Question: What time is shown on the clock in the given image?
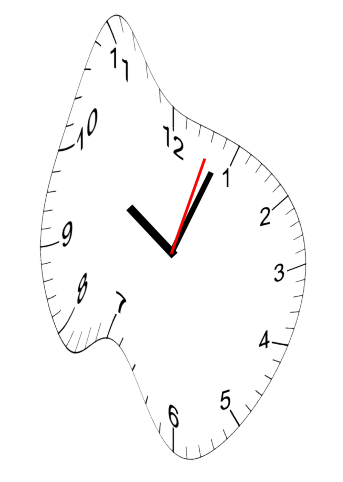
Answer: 10:04:03